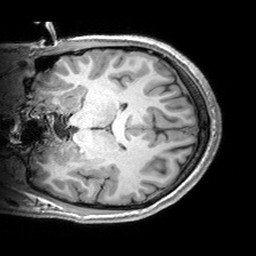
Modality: T1w
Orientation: coronal
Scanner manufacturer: siemens
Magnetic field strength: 3 T
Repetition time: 2.53 s
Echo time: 0.00299 s